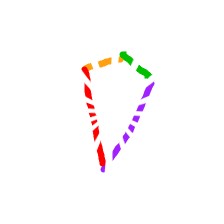
Shape: kite